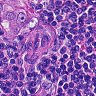
Metastatic tissue present: yes